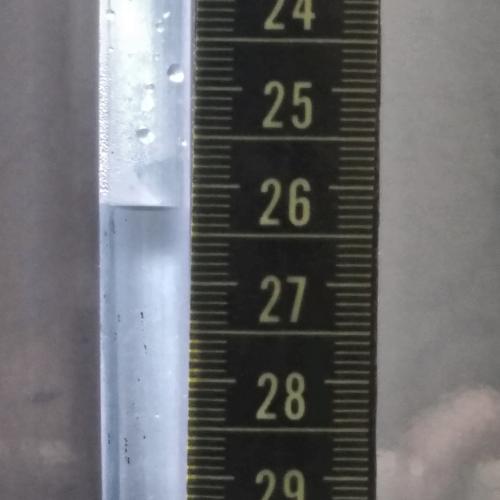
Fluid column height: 26.2 cm